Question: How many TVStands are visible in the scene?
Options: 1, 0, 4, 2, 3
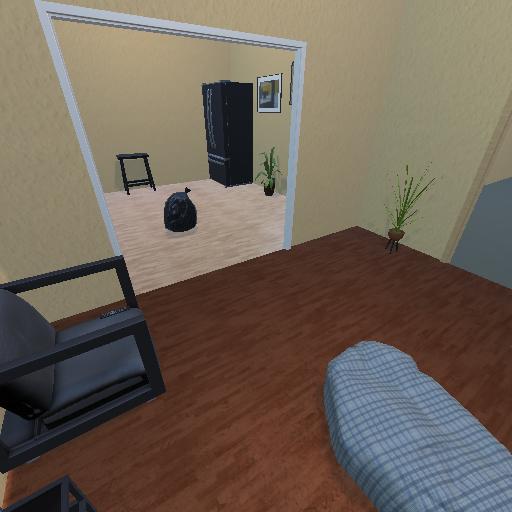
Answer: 1